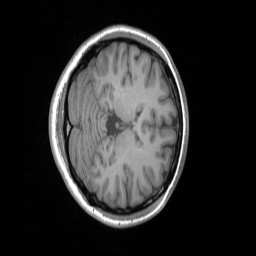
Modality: T1w
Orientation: axial
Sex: female